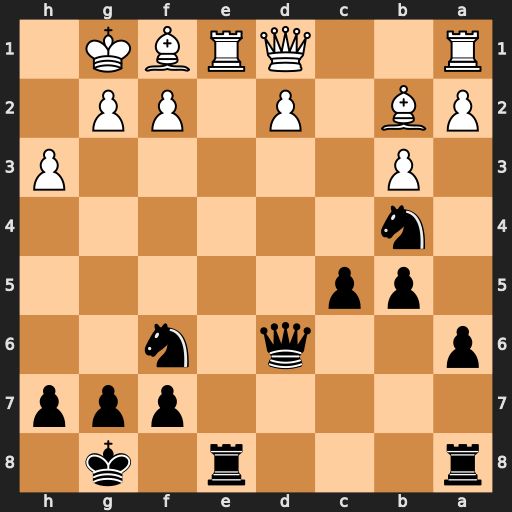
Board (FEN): r3r1k1/5ppp/p2q1n2/1pp5/1n6/1P5P/PB1P1PP1/R2QRBK1
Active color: b
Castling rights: -
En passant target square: -
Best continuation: Rxe1 Qxe1 Nc2 Qc1 Nxa1